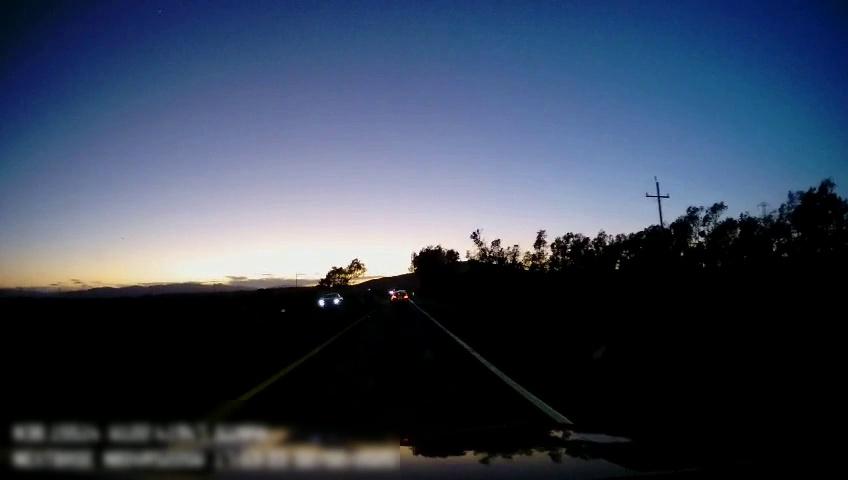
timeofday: Dusk/Dawn/Twilight
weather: Other
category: Drivable Space
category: Vehicles | Car
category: Vehicles | Car
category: Lanes | Current Lane
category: Lanes | Current Lane